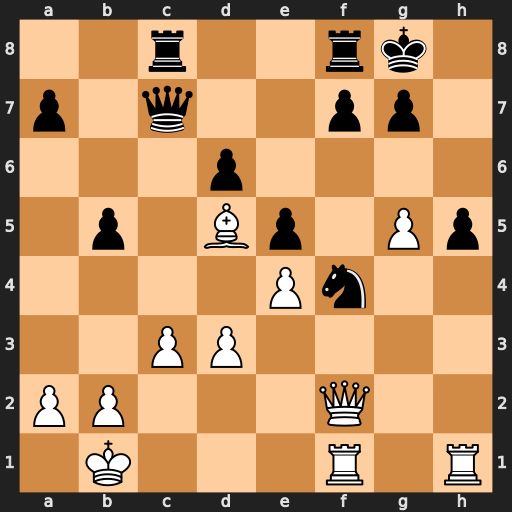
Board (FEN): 2r2rk1/p1q2pp1/3p4/1p1Bp1Pp/4Pn2/2PP4/PP3Q2/1K3R1R
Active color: w
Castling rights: -
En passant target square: -
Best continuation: Rxh5 Nxh5 g6 Kh8 Bxf7 Rxf7 gxf7 Rf8 Qf5 Qxf7 Qxf7 Rxf7 Rxf7